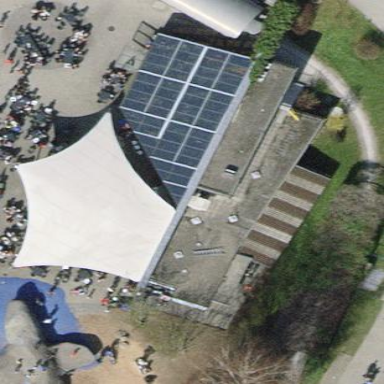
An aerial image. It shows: View of roof of building.